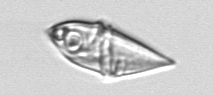
Label: Gyrodinium